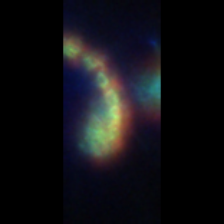
Taxon: Chaetoceros
Group: Diatoms